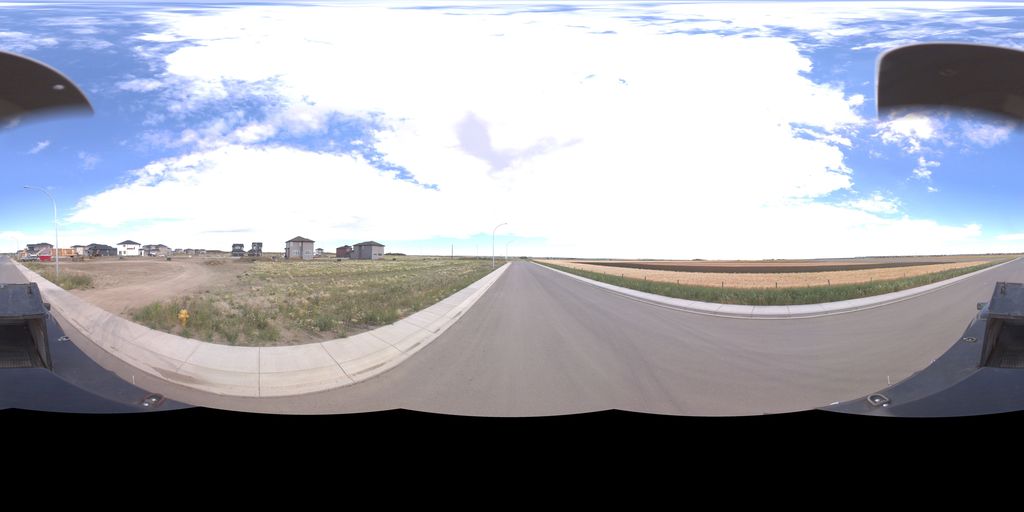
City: saskatoon